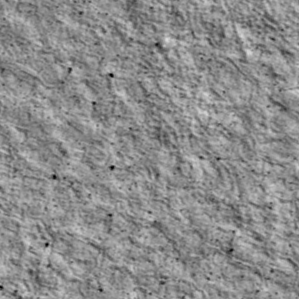
Label: non_frost